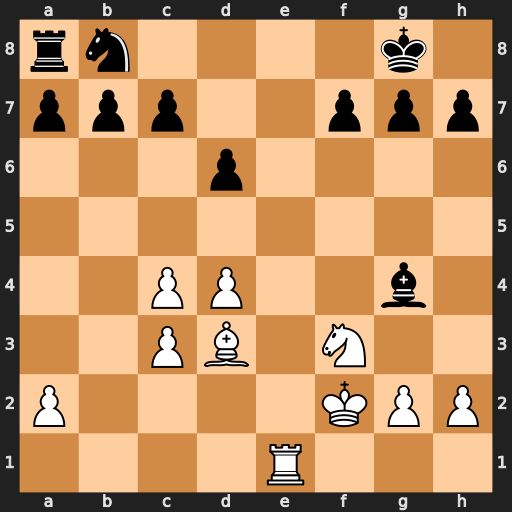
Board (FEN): rn4k1/ppp2ppp/3p4/8/2PP2b1/2PB1N2/P4KPP/4R3
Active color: w
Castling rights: -
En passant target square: -
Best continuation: Re8#